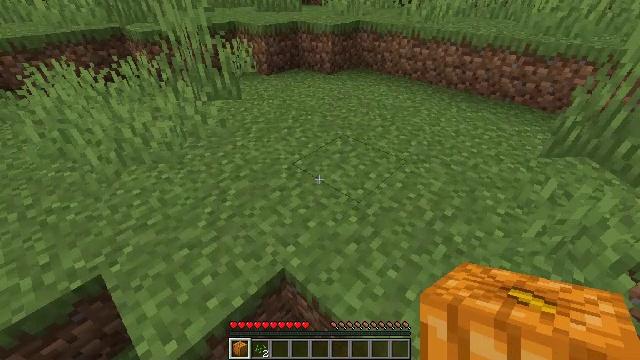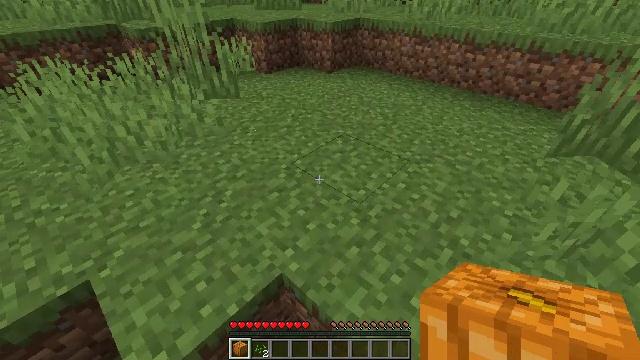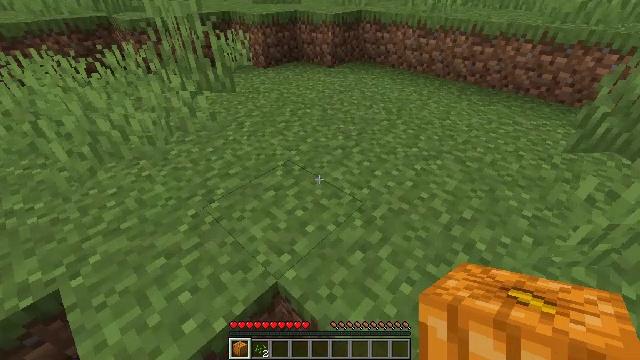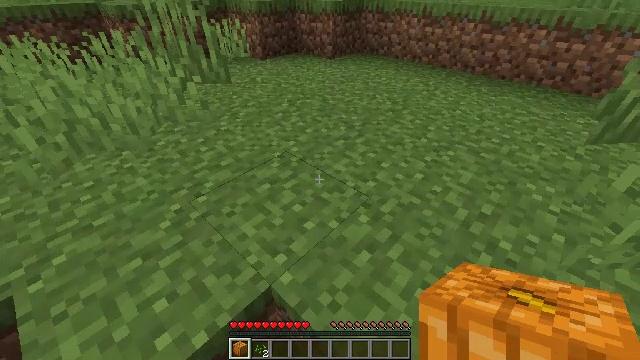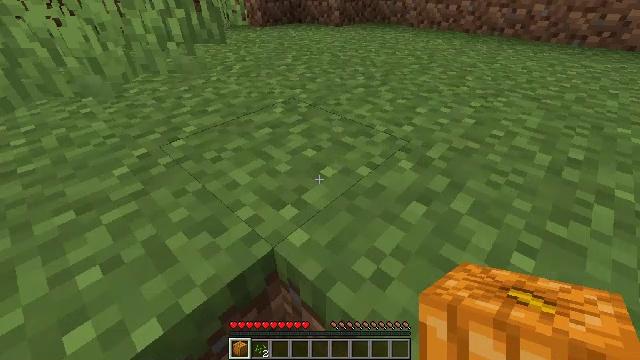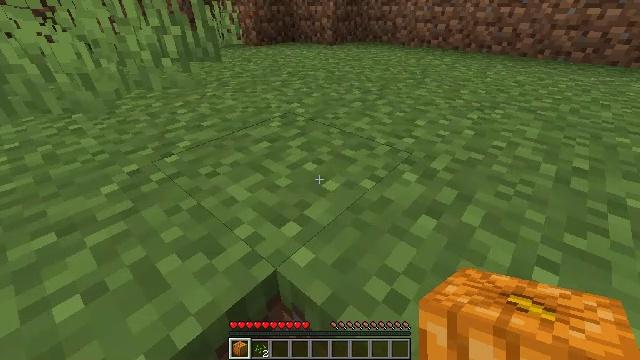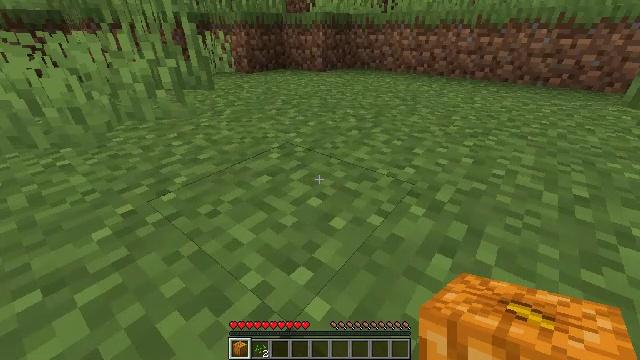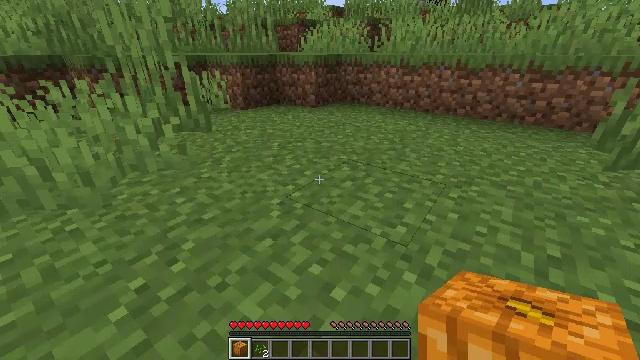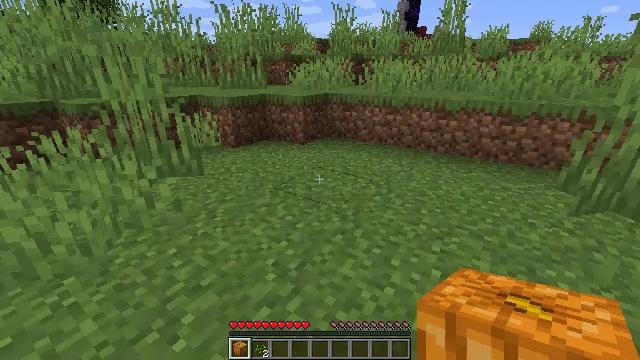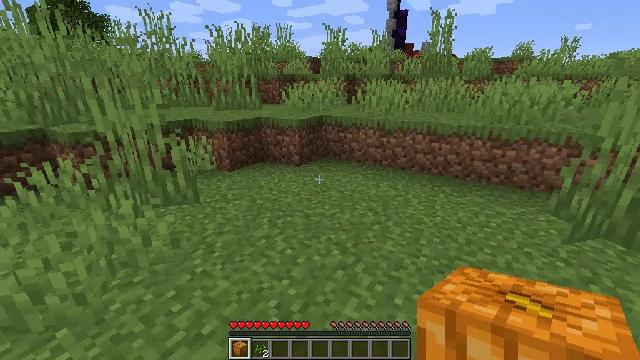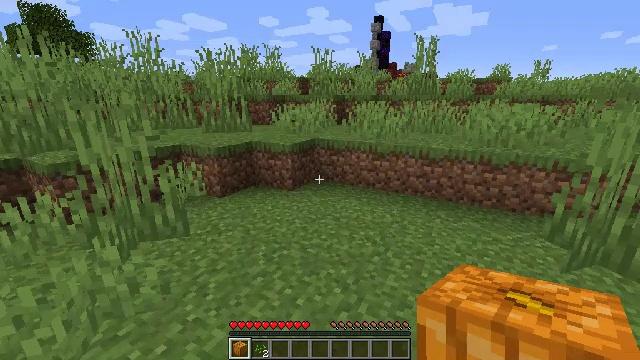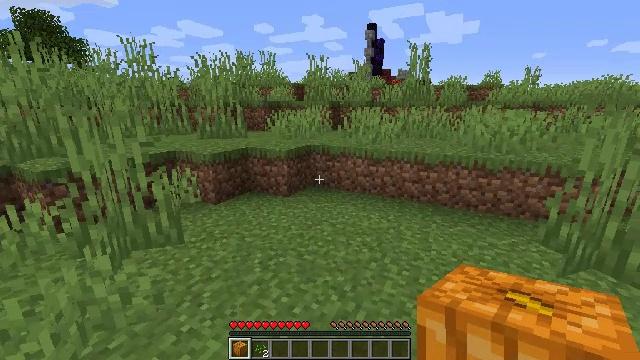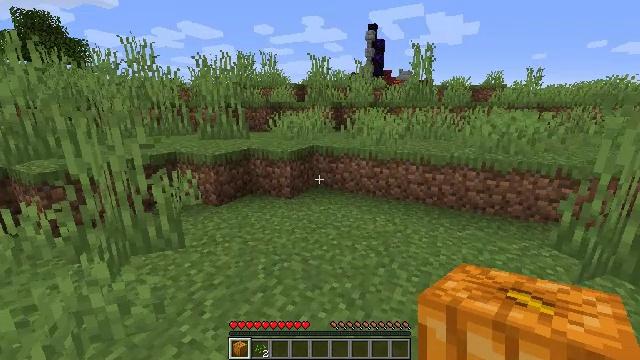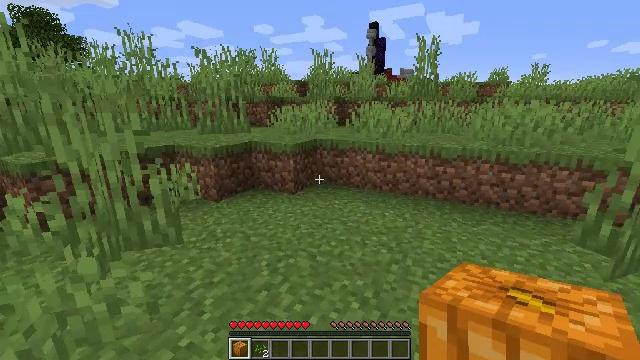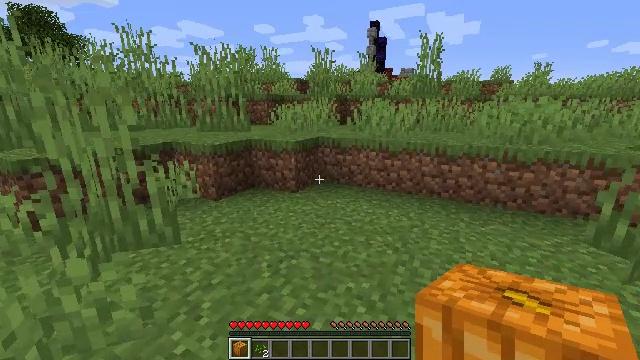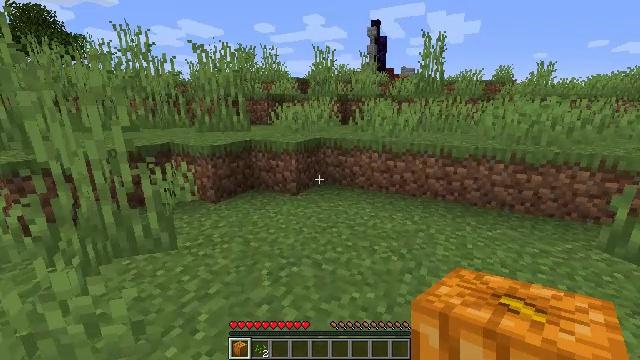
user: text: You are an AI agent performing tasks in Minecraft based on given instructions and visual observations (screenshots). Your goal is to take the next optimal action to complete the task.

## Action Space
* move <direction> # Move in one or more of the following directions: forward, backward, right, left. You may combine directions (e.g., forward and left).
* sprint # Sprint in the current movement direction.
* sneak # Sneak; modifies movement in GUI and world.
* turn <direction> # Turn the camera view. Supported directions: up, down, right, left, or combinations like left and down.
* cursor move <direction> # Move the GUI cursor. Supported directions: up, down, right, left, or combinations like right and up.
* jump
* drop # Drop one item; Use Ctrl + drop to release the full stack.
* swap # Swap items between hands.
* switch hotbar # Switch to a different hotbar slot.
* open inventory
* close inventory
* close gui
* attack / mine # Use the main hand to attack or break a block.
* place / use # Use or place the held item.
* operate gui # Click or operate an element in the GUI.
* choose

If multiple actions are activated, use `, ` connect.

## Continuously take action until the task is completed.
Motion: motion action
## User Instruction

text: Mine grass block from the ground.
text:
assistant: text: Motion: move forward, jump
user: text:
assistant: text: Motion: move forward, jump
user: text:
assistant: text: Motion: move forward, jump
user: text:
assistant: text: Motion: move forward, jump
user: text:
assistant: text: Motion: move forward, turn right and up, jump
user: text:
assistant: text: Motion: move forward, turn right and up, jump
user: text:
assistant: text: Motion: move forward, turn right and up, jump
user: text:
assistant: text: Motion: move forward, turn right and up, jump
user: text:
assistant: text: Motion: move forward, turn right and up, jump
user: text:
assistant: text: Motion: move forward, turn right and up, jump
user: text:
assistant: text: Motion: move forward, turn right and up, jump
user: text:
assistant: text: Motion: move forward, jump
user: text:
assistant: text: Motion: move forward, jump
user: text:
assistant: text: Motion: move forward, jump
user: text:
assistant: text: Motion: move forward, jump
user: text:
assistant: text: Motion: move forward
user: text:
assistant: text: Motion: move forward
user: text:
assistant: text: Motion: move forward
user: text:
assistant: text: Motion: move forward
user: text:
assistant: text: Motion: move forward
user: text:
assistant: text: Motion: move forward and move right
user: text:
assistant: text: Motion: move forward and move right
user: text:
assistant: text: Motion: move forward and move right
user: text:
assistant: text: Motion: move forward and move right
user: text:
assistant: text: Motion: move forward and move right
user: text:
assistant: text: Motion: move forward and move right
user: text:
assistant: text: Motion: move forward
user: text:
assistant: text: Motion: move forward
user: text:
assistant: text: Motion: move forward
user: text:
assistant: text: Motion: move forward